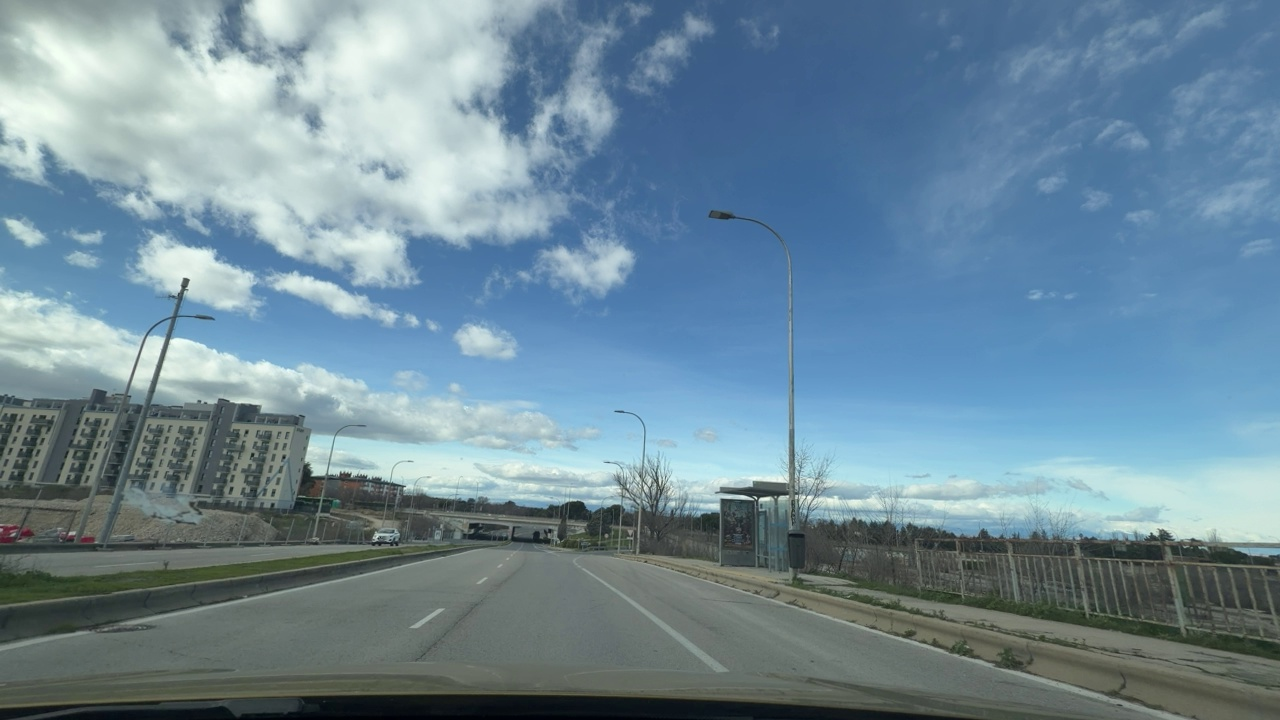
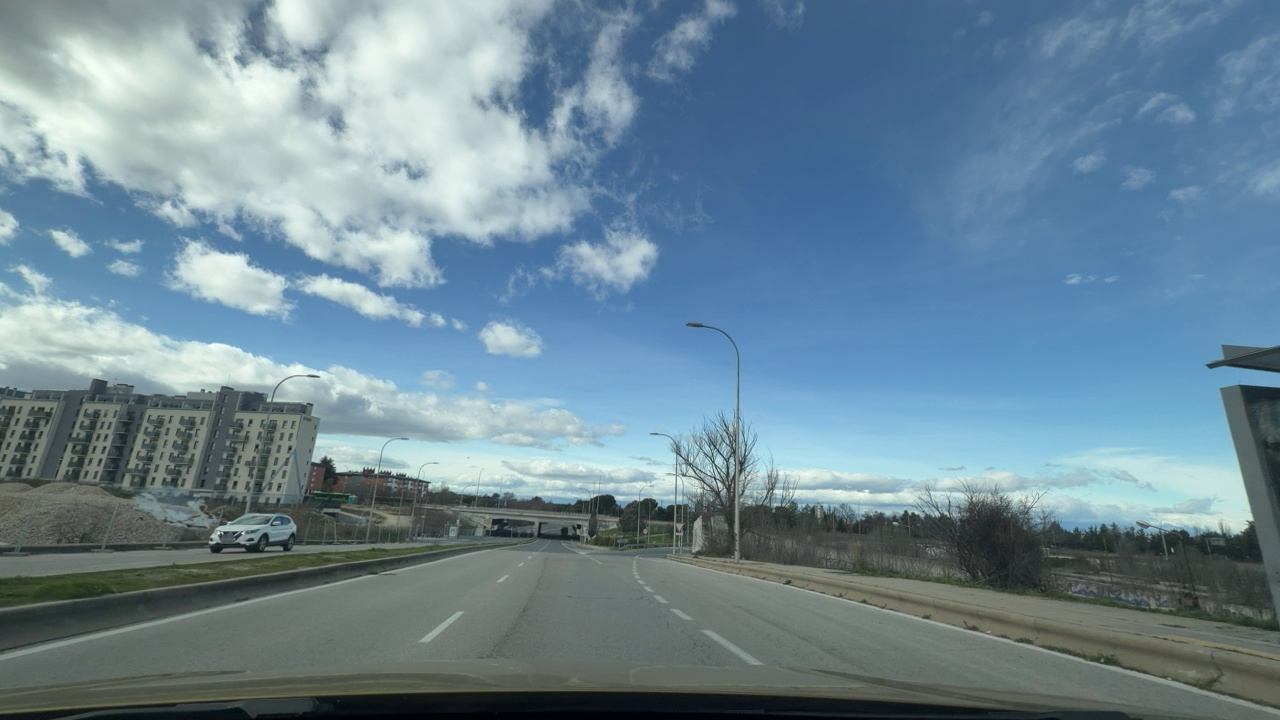
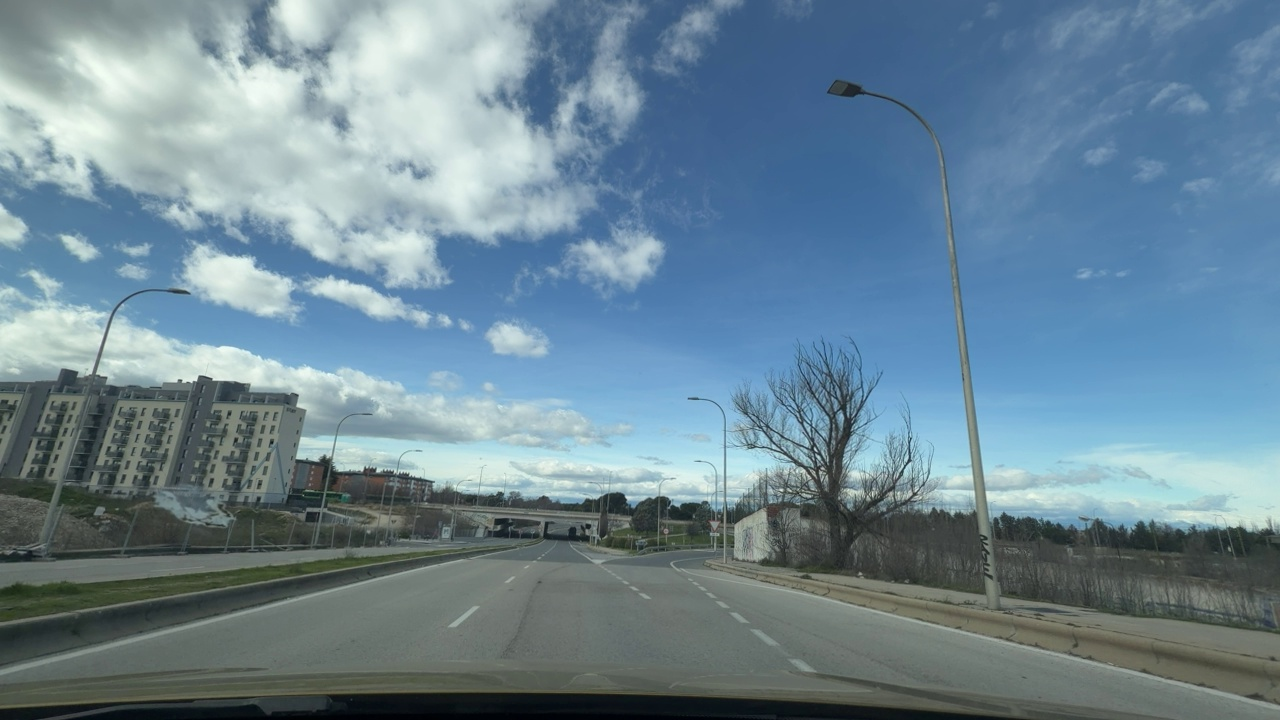
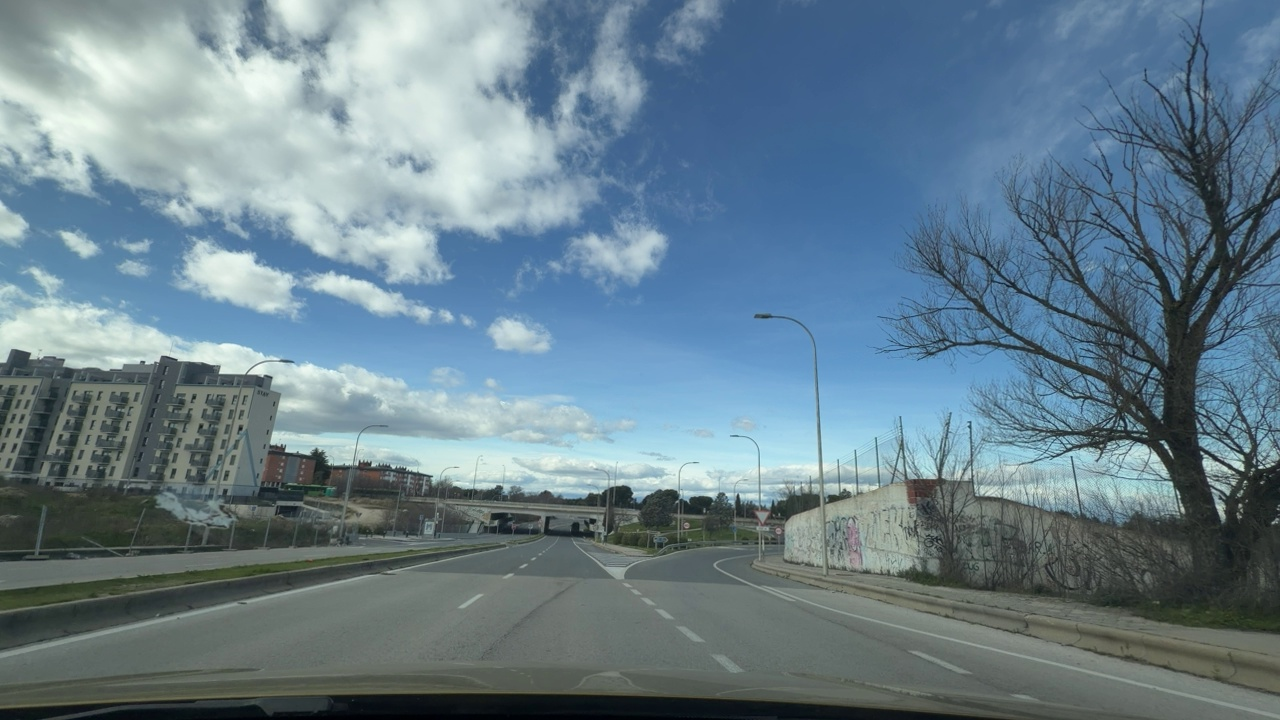
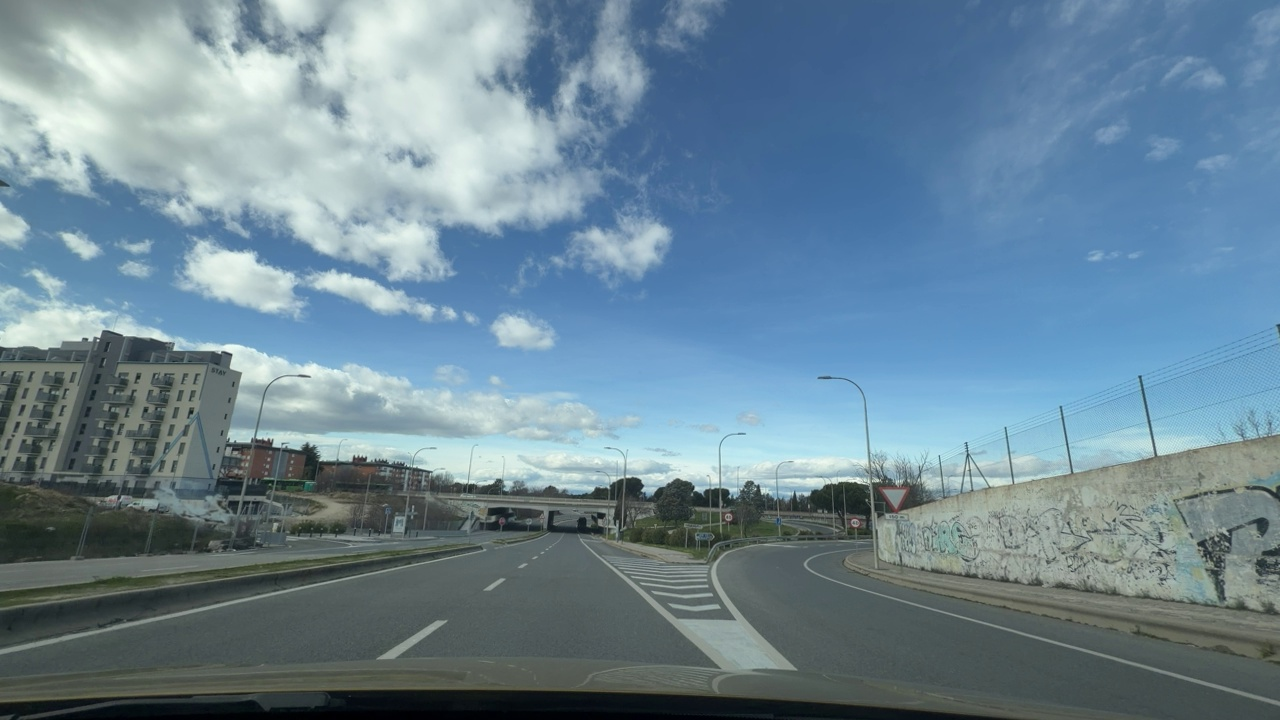
Situation: empty
Question: Is there any crossing object in the ego lane ahead?
Answer: No
Reasoning: No objects are visible on the path, the road is clear

Situation: empty
Question: Are stopped vehicles present on the right adjacent side of the ego lane?
Answer: No
Reasoning: The ego vehicle is the only one in the direction of travel, no other cars are visible

Situation: empty
Question: Are stopped vehicles present on the left adjacent side of the ego lane?
Answer: No
Reasoning: No put vehicles are present on the left side of the ego lane

Situation: empty
Question: Are vehicles parked parallel or perpendicular to the roadway near the ego lane?
Answer: No
Reasoning: No parking is possible as this is an suburban road, only temporary parking for buses